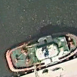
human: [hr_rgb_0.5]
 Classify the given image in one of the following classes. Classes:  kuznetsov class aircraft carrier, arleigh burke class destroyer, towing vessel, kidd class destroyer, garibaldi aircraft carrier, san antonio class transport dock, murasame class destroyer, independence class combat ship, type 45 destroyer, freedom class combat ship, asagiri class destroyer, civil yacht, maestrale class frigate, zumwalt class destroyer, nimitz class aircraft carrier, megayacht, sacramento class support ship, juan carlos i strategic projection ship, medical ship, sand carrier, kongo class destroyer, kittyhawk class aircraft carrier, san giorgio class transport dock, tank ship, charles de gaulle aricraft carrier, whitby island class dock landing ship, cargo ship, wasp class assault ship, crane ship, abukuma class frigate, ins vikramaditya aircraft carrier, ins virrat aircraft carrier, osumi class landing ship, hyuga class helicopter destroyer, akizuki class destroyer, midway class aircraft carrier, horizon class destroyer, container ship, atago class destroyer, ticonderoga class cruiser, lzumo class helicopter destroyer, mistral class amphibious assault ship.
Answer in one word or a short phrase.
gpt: Towing vessel